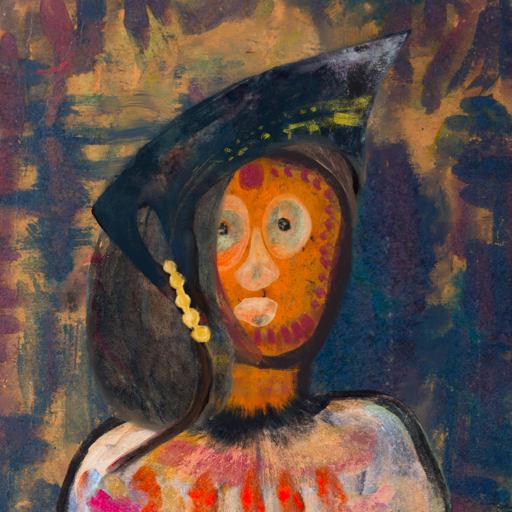
Background: InTheSun, Head And Neck Front: Doll, Face Front: Childish, Bust: Childish, Hair Front: Gypsy_Mother, Head Accessory: Irani, Second Necklace: Blank, Necklace: Blank, Baby: Blank